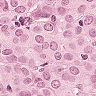
Metastatic tissue present: yes